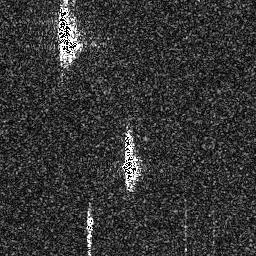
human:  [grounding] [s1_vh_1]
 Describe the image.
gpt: In the satellite image, there is  <ref>1 medium ship </ref> <box>[[21, 0, 32, 22, 0]]</box> located at top left,  <ref>1 medium ship </ref> <box>[[46, 49, 55, 73, 0]]</box> located at center.